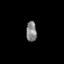
Tissue: skin
Cell type: Epithelial cells
Senescence score: 0.2754
Nuclear area (px): 209
Mean DAPI intensity: 131.211